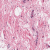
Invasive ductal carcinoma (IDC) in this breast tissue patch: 0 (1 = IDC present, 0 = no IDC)